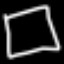
Label: square